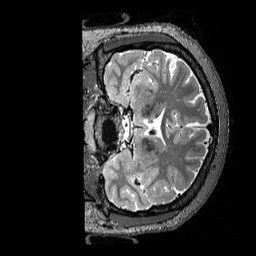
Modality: T2w
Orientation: coronal
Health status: healthy
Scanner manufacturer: siemens
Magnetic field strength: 3 T
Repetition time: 3.2 s
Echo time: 0.565 s